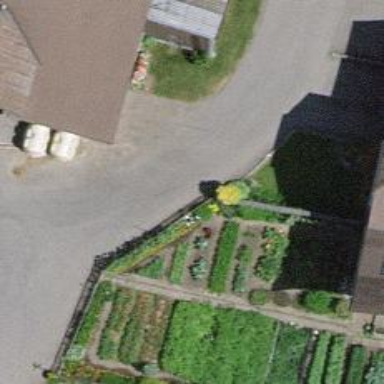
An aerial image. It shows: Farm.